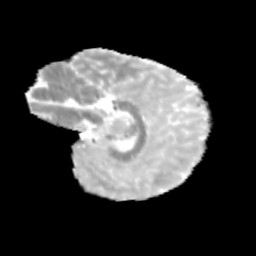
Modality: MD
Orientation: sagittal
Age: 9
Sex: female
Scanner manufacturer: siemens
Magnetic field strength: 3 T
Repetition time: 3.8 s
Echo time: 0.07 s